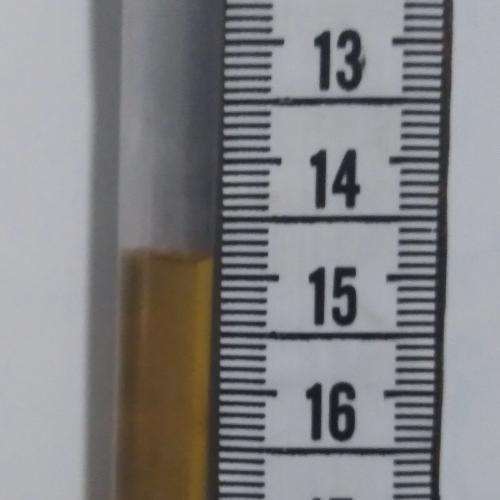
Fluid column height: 14.8 cm